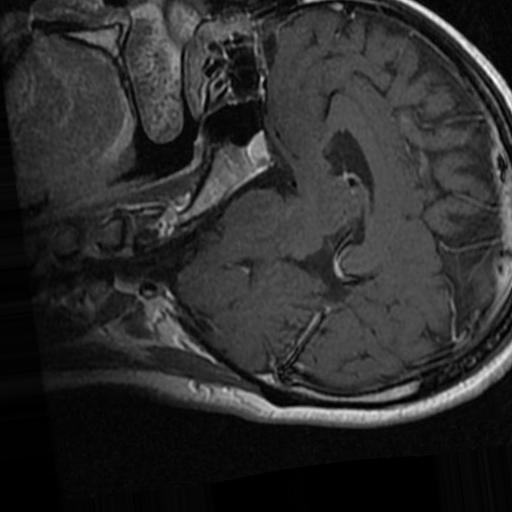
Label: brain_tumor